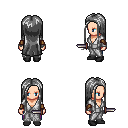
a pixel art fantasy rpg character, female body template, human, light skin, white robe, magenta pants, gray extra-long hairstyle, leather bracers, black shoes, dagger, four views (front, back, left, right), 2x2 character sprite sheet, small pixel art, hard edges, no anti-aliasing